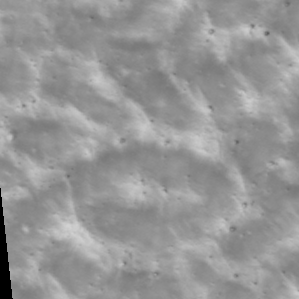
Label: non_frost